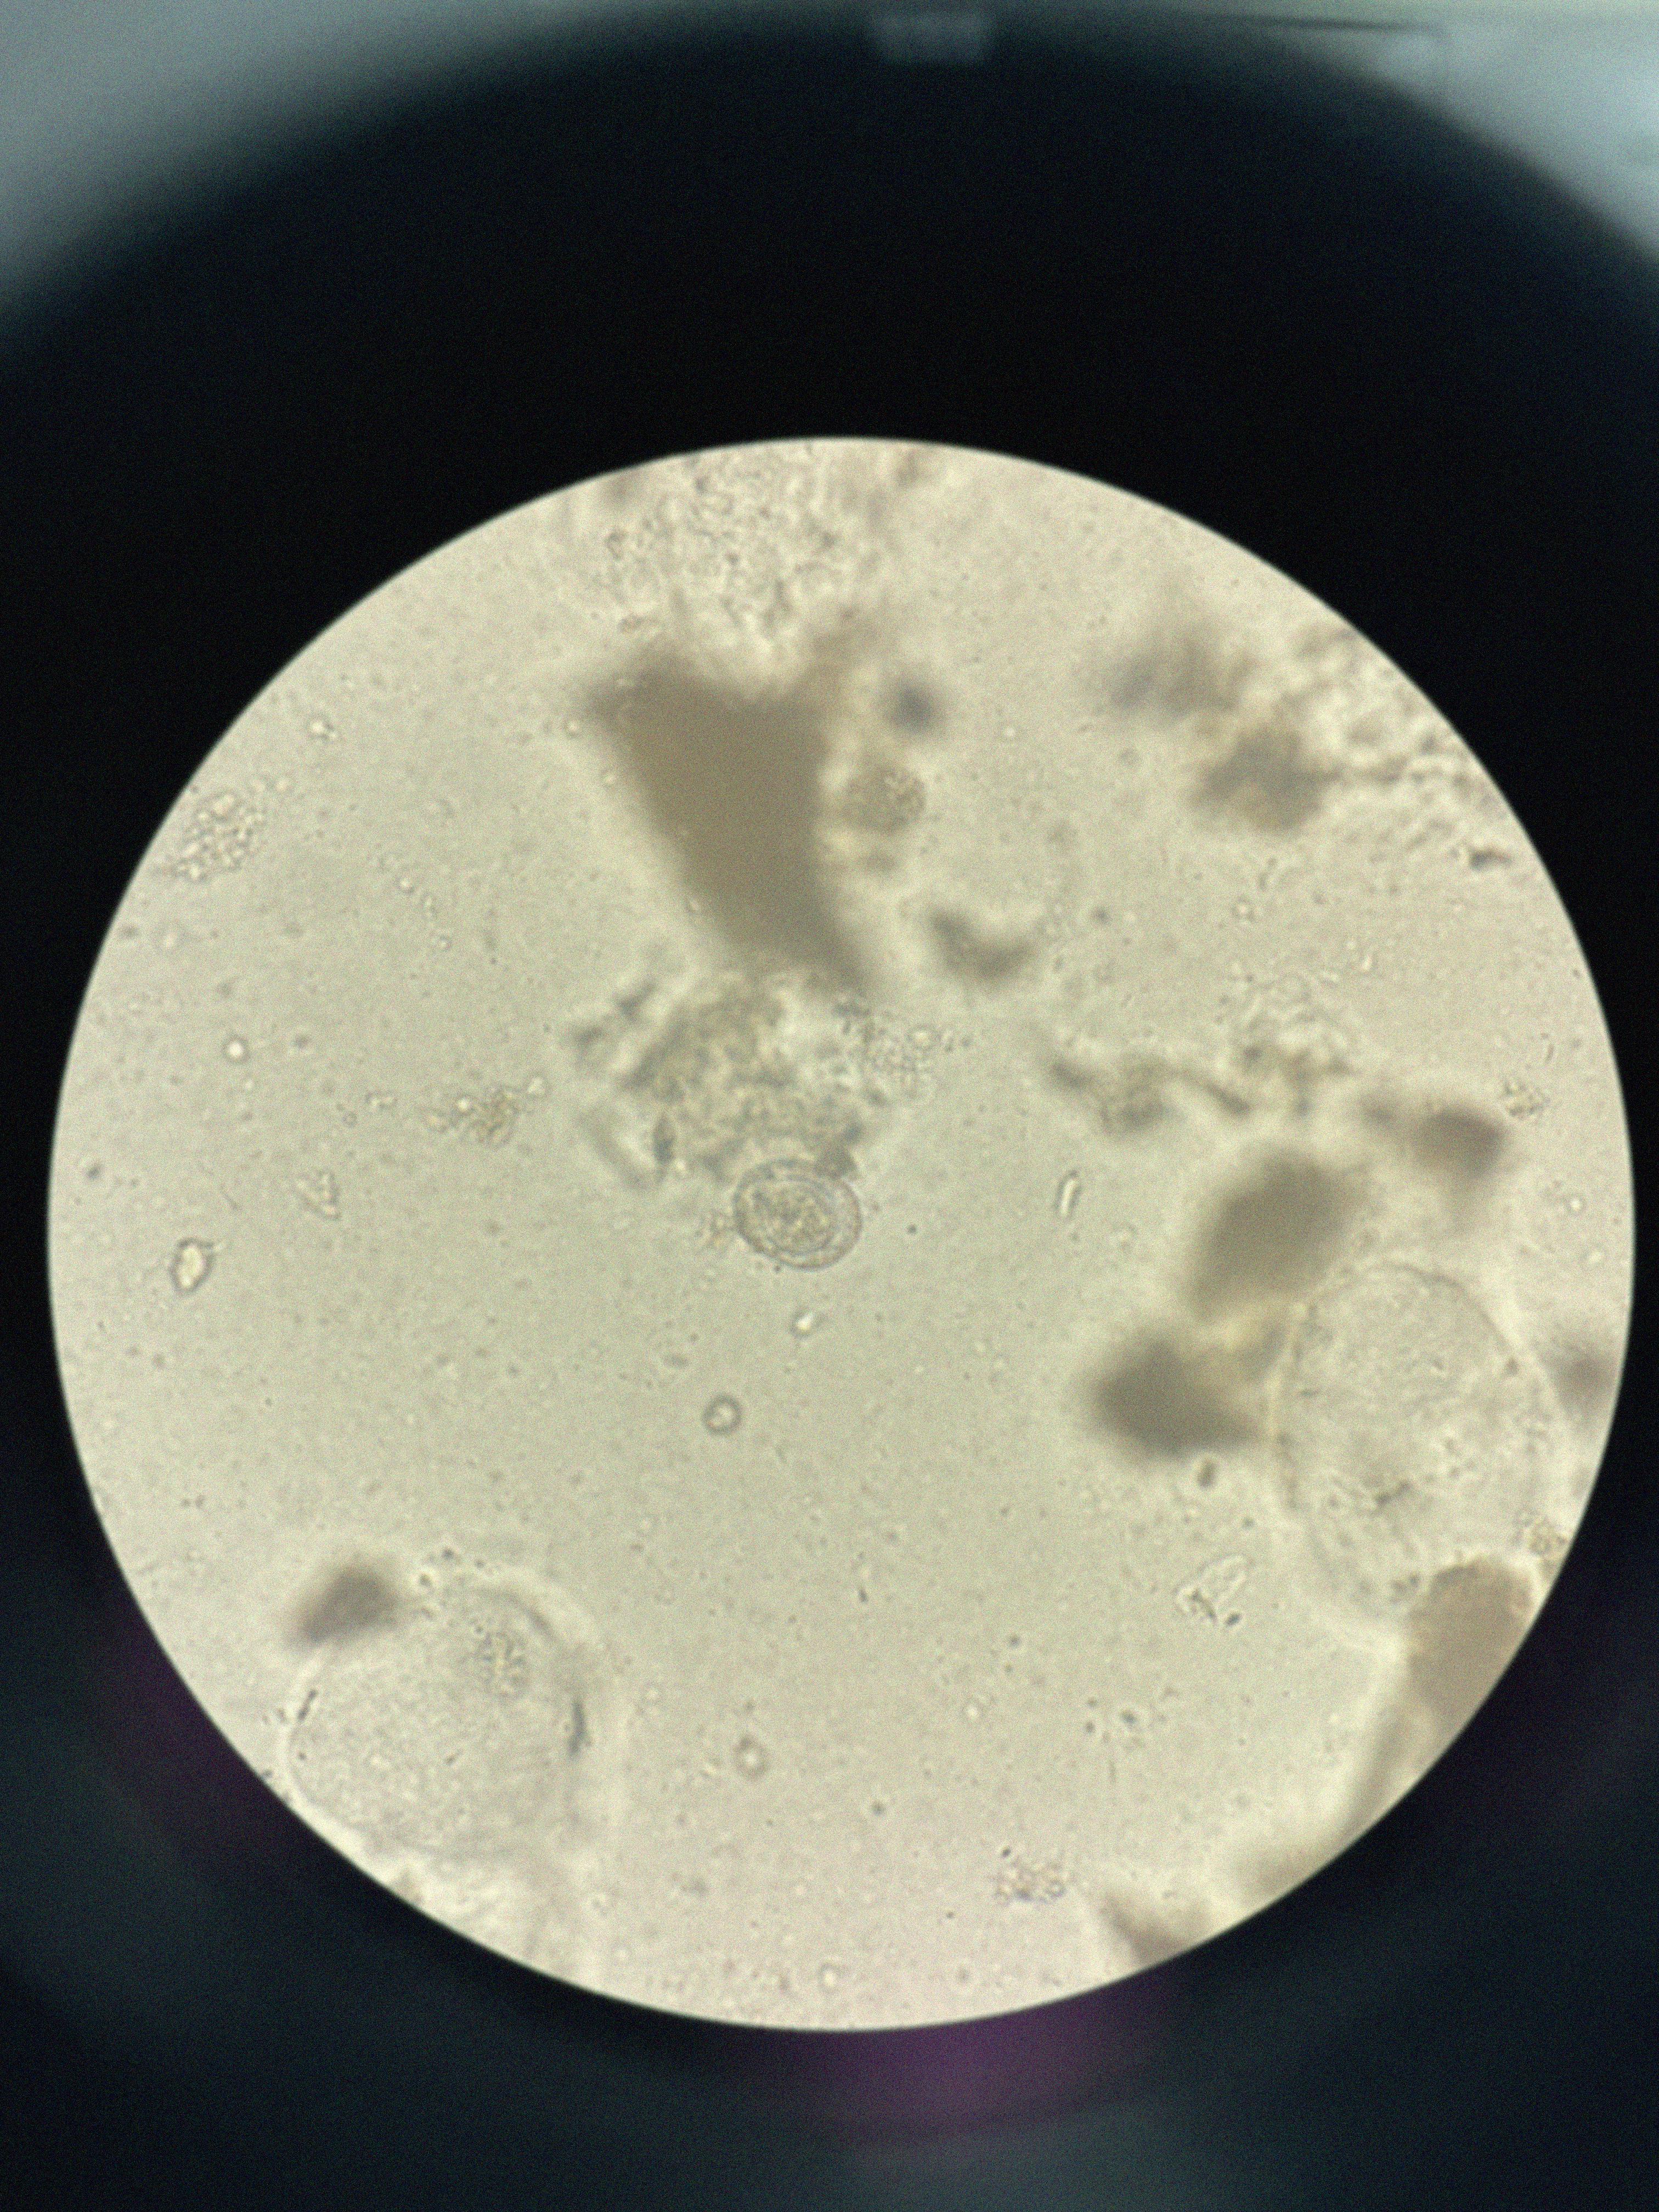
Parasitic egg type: Hymenolepis nana